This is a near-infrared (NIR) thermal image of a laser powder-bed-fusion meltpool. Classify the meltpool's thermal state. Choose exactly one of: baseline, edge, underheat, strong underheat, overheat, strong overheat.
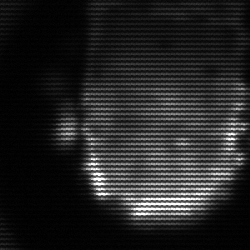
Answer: baseline